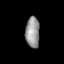
Tissue: lung
Cell type: Endothelial cells
Senescence score: 0.6244
Nuclear area (px): 424
Mean DAPI intensity: 149.078